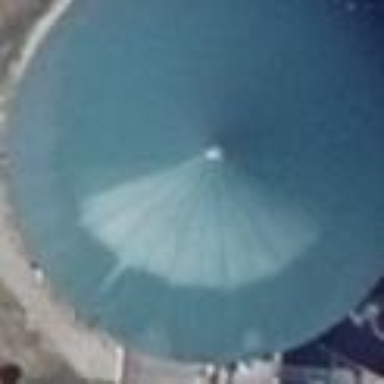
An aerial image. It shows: Storage tank that is man-made.